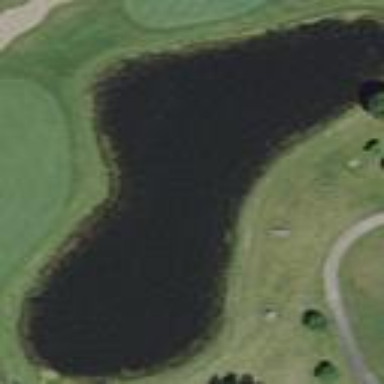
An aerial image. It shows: Golf course featuring lateral water hazard in the form of natural water.